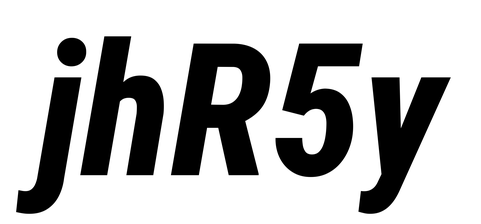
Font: Roboto-Italic_Condensed_ExtraBold_Italic